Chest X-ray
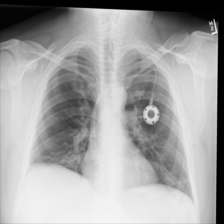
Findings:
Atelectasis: positive
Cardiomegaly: negative
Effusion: negative
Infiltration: negative
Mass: negative
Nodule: negative
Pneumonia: negative
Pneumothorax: negative
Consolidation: negative
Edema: negative
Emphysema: negative
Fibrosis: negative
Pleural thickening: negative
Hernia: negative